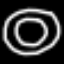
Label: donut